Field crop: tomato
Growth stage: 1
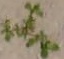
Species: portulaca